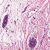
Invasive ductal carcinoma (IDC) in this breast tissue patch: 0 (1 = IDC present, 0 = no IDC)